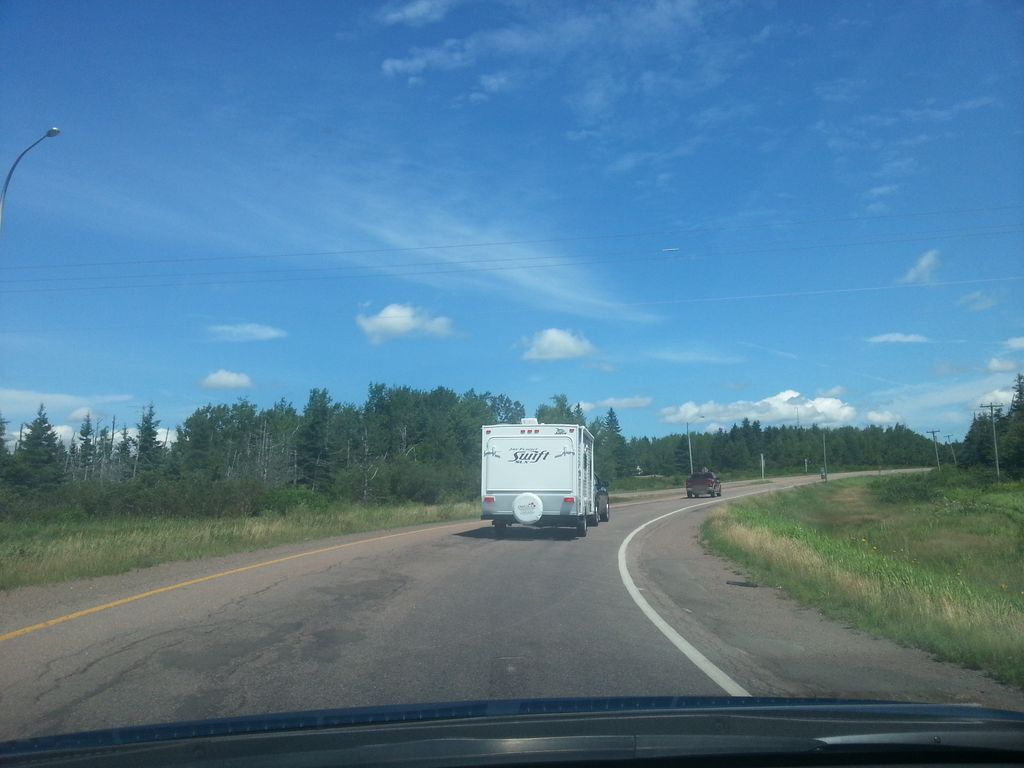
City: charlottetown